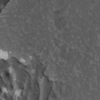
Label: not_dusty